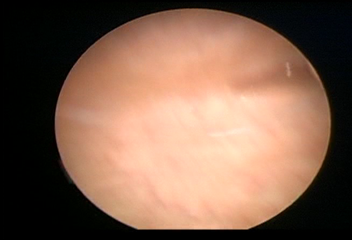
Modality: WLC
Class: Normal mucosa
Bladder cancer association: No